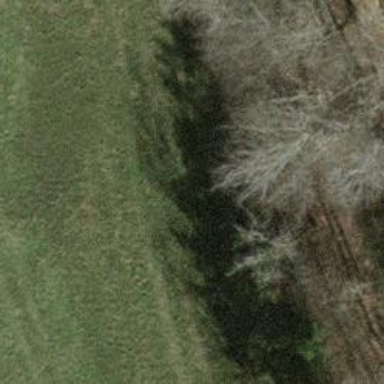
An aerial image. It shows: Path covered with grass.